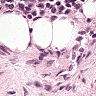
Metastatic tissue present: no